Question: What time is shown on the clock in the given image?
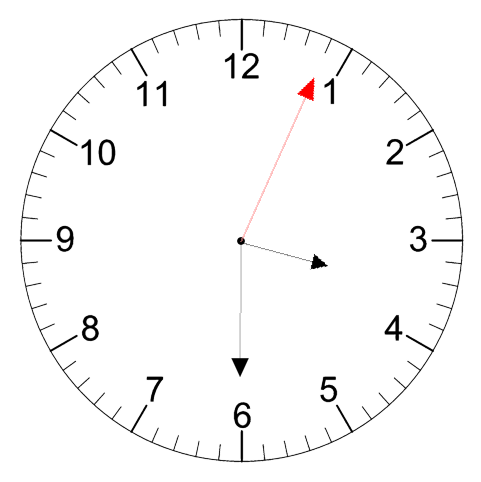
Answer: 03:30:04